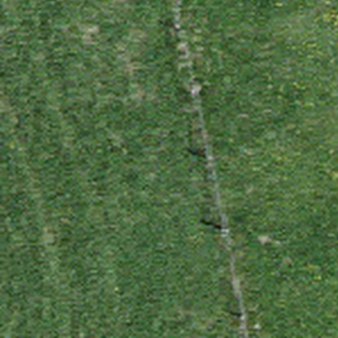
Label: other